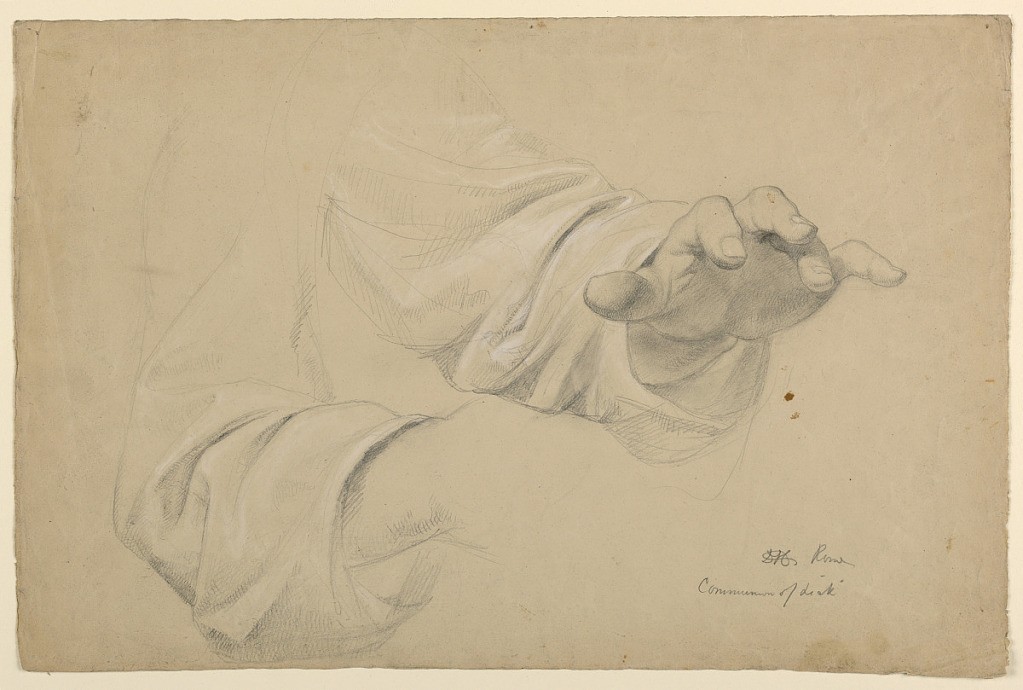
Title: Study for "Communion of the Sick"
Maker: Daniel Huntington, American, 1816–1906
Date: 1844–45
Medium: Graphite, white chalk on off-white wove paper
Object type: Drawing
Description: Study of a left hand and sleeve, and a right sleeve. Left hand shown at upper right, with palm downward and fingers spread. Right arm shown at lower left, bending toward the right.